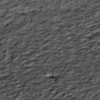
Label: not_dusty